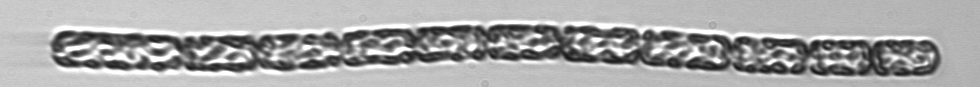
Label: Dactyliosolen_fragilissimus